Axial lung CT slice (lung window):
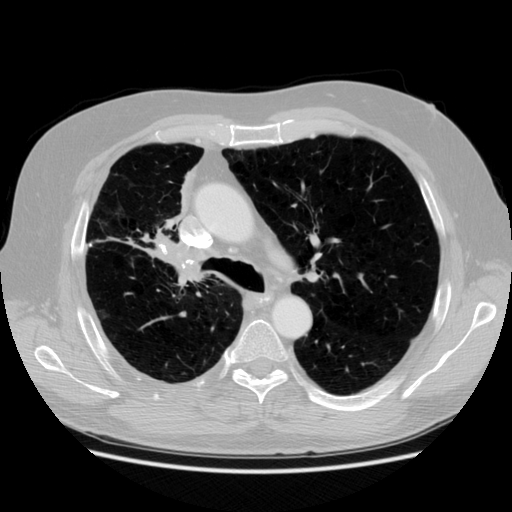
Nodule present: no